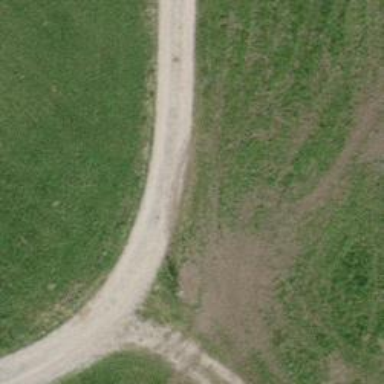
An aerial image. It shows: Compacted track with grade2 surface.